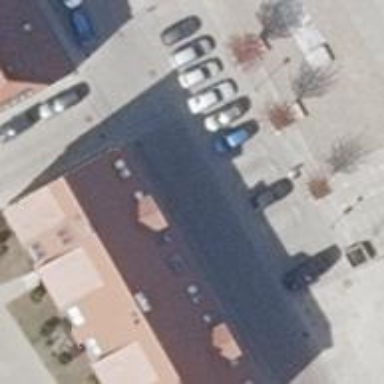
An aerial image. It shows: Parking area with surface.